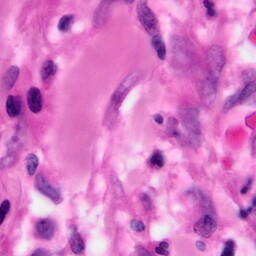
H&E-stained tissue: Pancreatic